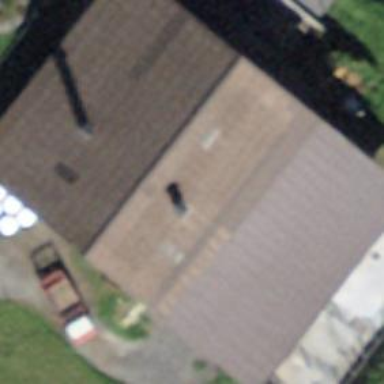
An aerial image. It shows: Barn.